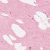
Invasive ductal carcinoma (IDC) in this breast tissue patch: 0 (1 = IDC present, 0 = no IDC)